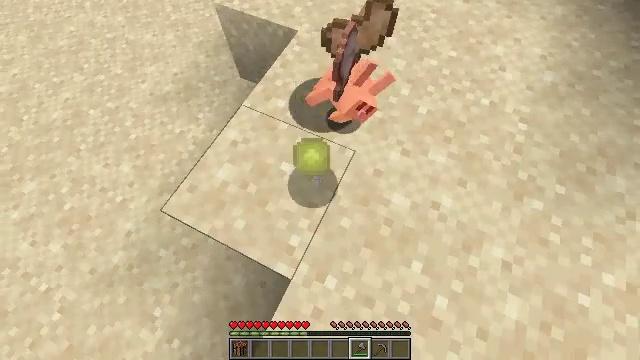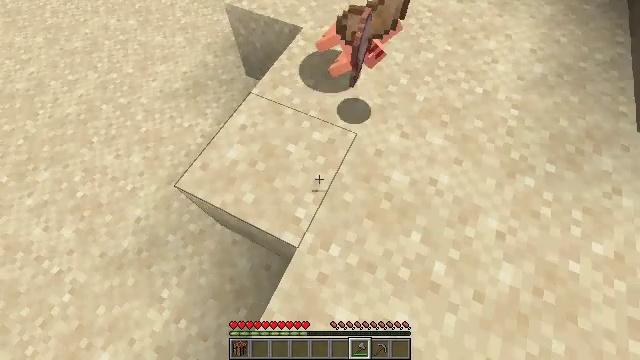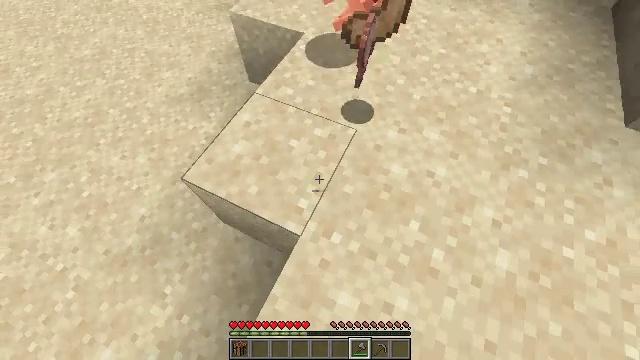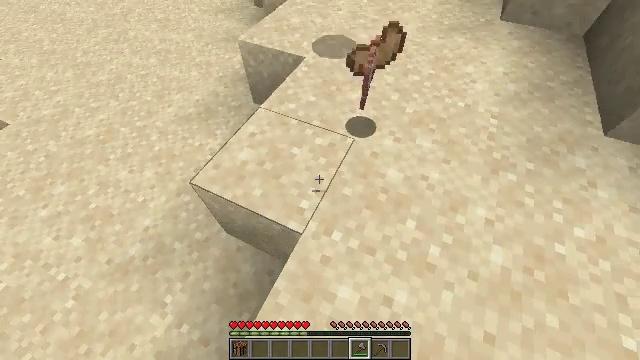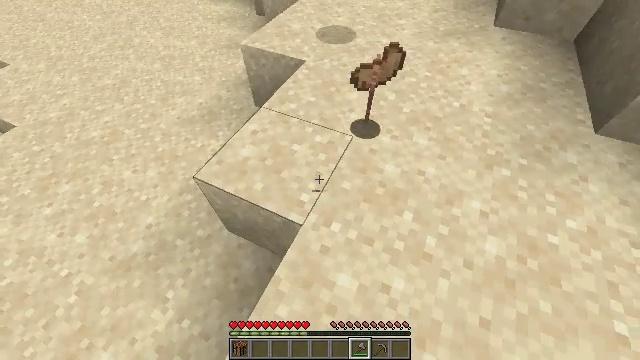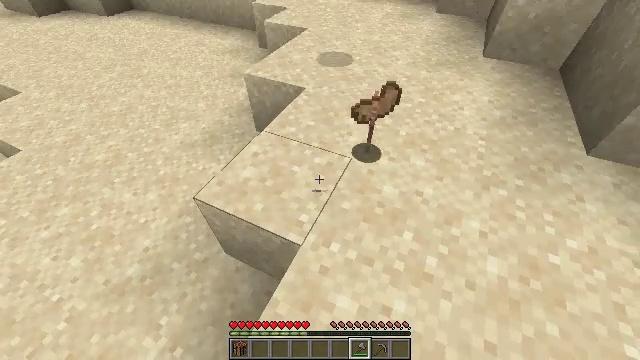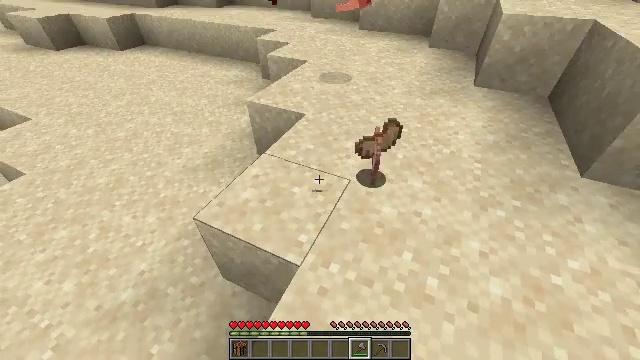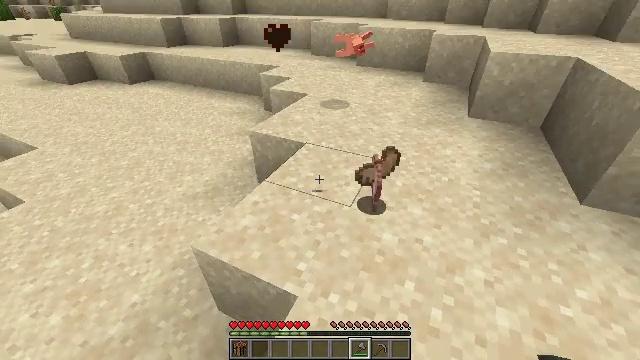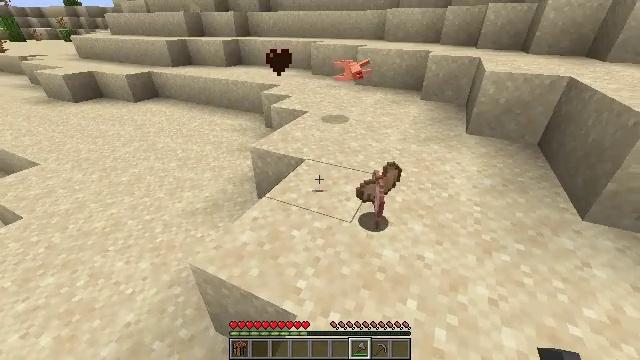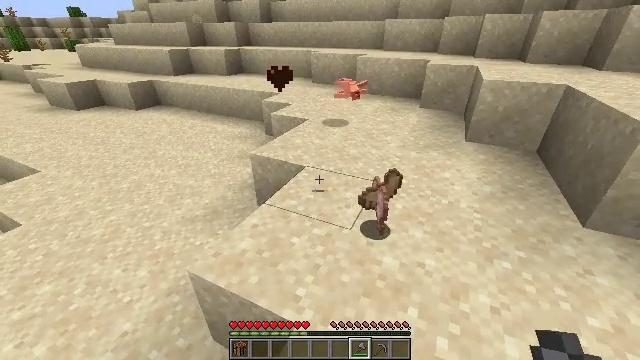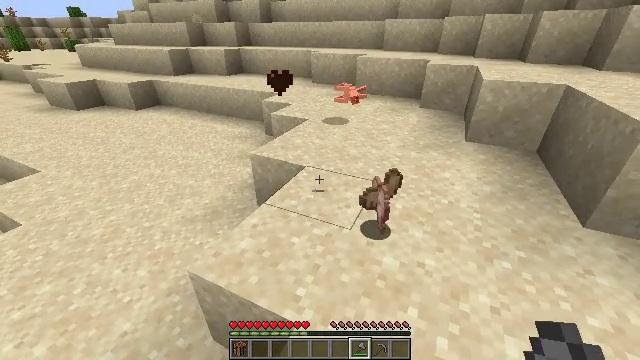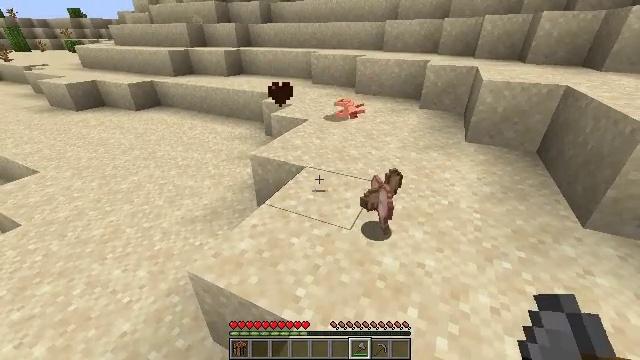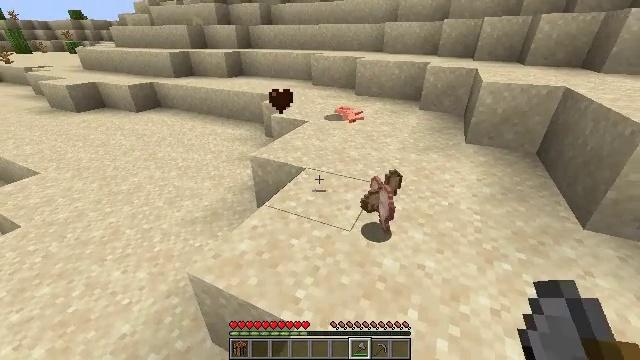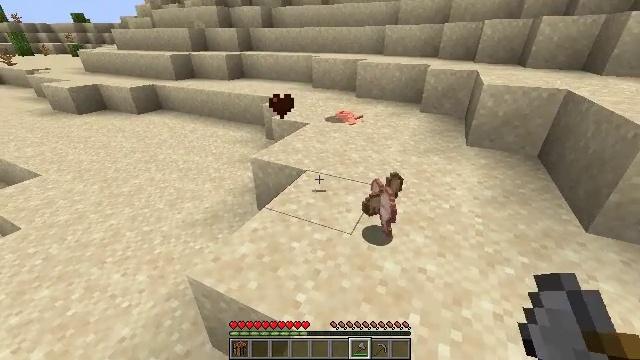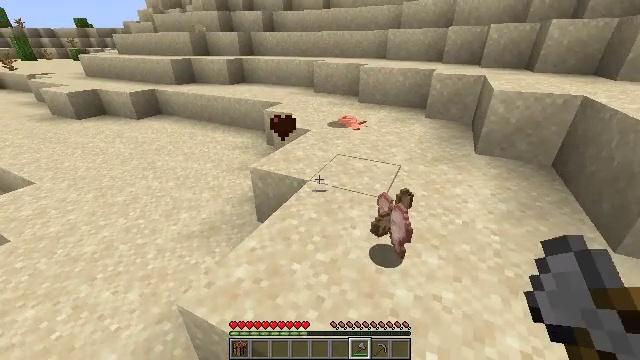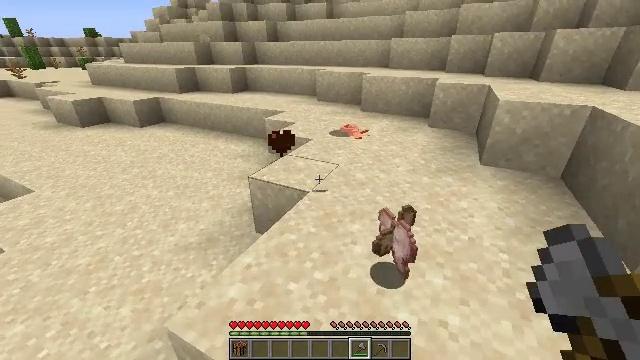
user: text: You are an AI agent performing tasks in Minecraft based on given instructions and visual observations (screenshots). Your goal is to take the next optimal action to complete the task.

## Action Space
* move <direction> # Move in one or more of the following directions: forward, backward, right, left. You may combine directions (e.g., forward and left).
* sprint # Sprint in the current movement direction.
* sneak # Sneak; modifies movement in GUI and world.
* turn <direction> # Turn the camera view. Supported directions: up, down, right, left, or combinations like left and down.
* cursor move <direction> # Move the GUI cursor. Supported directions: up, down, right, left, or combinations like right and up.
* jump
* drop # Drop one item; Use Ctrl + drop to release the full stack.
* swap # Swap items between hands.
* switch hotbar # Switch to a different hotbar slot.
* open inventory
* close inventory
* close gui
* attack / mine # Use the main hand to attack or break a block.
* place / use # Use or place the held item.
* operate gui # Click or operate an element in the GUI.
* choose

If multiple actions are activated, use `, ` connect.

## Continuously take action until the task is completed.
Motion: motion action
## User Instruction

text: Kill mobs.
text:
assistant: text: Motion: move back, turn up
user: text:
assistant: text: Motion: move back, turn up
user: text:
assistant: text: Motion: turn up
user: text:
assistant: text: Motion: turn up
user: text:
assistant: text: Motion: turn up
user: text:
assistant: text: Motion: turn up
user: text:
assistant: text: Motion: turn up
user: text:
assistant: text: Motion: turn up
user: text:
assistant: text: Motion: turn up
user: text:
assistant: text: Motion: no_op
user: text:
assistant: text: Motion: no_op
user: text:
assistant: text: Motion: no_op
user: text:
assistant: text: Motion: move forward
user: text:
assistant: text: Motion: move forward
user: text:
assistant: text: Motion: move forward and move right, sprint, turn up
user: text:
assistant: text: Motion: move forward and move right, sprint, turn left and up
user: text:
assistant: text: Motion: move forward and move right, sprint, turn left and up
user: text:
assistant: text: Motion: move forward and move right, sprint, turn left and up
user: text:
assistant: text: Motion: move forward and move right, sprint, turn left
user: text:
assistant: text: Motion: move forward and move right, sprint, turn left
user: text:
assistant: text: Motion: move forward and move right, sprint, turn left
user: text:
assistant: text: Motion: move forward and move right, sprint, turn left
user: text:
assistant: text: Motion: move forward and move right, sprint, turn left
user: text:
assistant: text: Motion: move forward and move right, sprint, turn left
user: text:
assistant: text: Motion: move forward, sprint, turn left
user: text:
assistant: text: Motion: move forward, turn left
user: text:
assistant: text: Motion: move forward, turn left
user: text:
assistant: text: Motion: no_op
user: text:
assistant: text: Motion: no_op
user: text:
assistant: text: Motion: open inventory